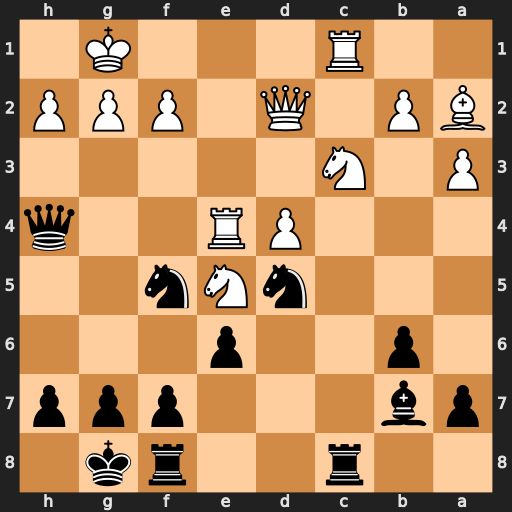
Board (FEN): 2r2rk1/pb3ppp/1p2p3/3nNn2/3PR2q/P1N5/BP1Q1PPP/2R3K1
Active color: b
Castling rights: -
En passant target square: -
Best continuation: Nxc3 Rxh4 Ne2+ Kf1 Nxc1